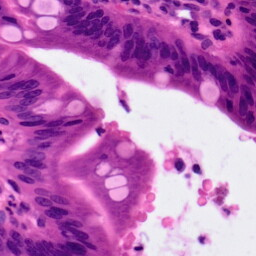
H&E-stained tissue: Pancreatic